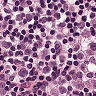
Metastatic tissue present: yes